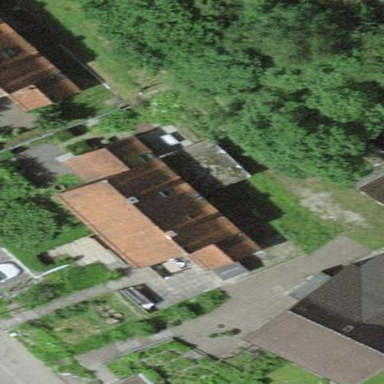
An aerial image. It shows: Semidetached house.